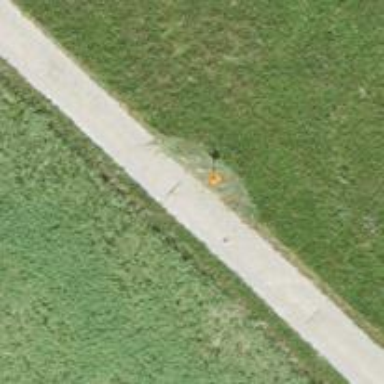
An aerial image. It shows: Pole supporting roof covering pipeline marker.